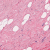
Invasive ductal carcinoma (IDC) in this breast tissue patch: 0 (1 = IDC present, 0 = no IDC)